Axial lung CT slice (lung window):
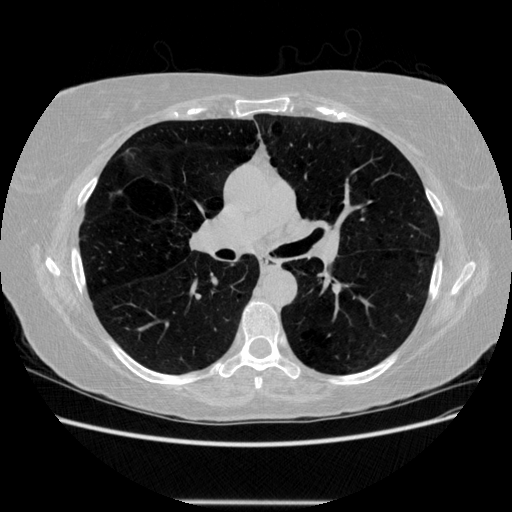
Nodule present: no